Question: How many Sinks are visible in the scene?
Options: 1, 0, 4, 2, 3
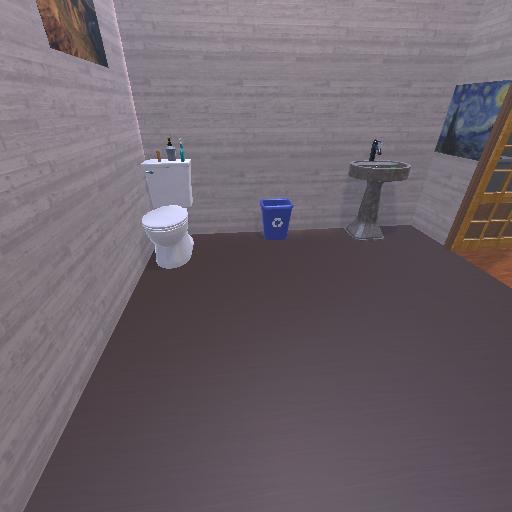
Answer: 1